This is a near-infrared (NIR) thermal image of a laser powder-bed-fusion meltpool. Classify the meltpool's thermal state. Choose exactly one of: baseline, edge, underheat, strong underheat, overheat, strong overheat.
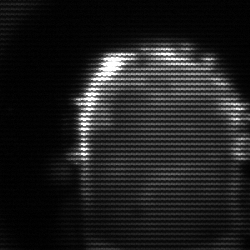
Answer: baseline